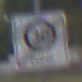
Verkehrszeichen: EndeZone30
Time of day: Midday
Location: Outdoor (Suburban)
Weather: Overcast
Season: NotSpecified
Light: Natural